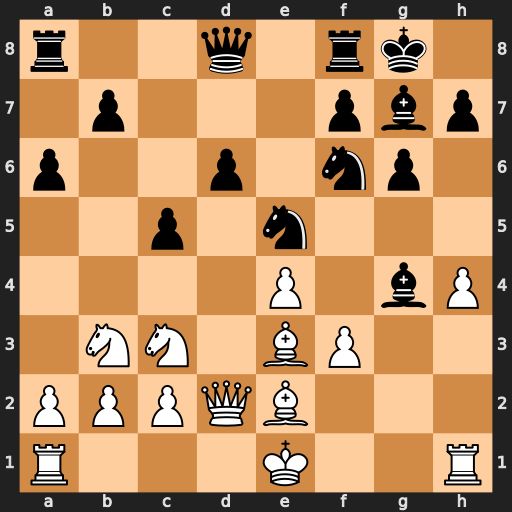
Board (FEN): r2q1rk1/1p3pbp/p2p1np1/2p1n3/4P1bP/1NN1BP2/PPPQB3/R3K2R
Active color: w
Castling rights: KQ
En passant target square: -
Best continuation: fxg4